Question: I am trying to place my icon in the and of my div.
I've tried 'text-align:center;', and 'vertical-align: middle;'
Also, I'm not sure why I can't place my text inside my right div.
Here is my : <URL>
My result now :

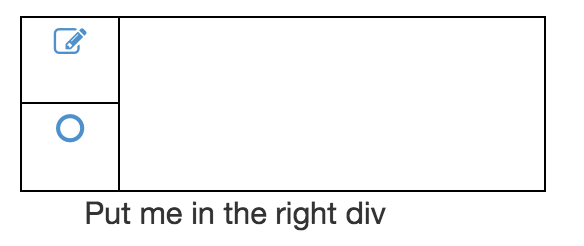
Answer: Note that 'vertical-align' property is only applicable to inline-level elements and table-cells.
In this case, you could align the icons at the middle by setting a 'line-height' to each '.tl-top' and '.tl-bot' divs -- equal to their 'height's.
Also, in order to put the third div into the right section, you could position in 'absolute'ly, relative to the main div and then align it properly by using a combination of 'top'/'left' and 'transform: translate()' function.
'''
.tl-box {
border:1px solid black;
width:239px;
height:80px;
margin:13.5px;
position: relative;
}
.tl-box .tl-top {
width:45px;
height:39px;
border-right:1px solid black;
border-bottom:1px solid black;
text-align:center;
font-size:15px;
color:#4e90cb;
line-height: 39px;
}
.tl-box .tl-bot {
width:45px;
height:40px;
border-right:1px solid black;
text-align:center;
font-size:15px;
color:#4e90cb;
line-height: 40px;
}
.tl-box .tl-right {
width:194px;
text-align:center;
position: absolute;
top: 50%;
left: calc(50% + 22px); /* where 22px is half of the width of the left box */
-webkit-transform: translate(-50%, -50%);
-moz-transform: translate(-50%, -50%);
-ms-transform: translate(-50%, -50%);
-o-transform: translate(-50%, -50%);
transform: translate(-50%, -50%);
}
'''
'''
<link href="https://maxcdn.bootstrapcdn.com/font-awesome/4.3.0/css/font-awesome.min.css" rel="stylesheet"/>
<div class="tl-box">
<div class="tl-top"> <i class="fa fa-pencil-square-o"></i>
</div>
<div class="tl-bot"> <i class="fa fa-circle-o"></i>
</div>
<div class="tl-right">
Put me in the right div
</div>
</div>
'''